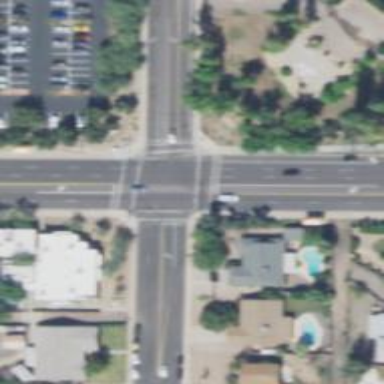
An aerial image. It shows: Solid stop line on the road marking.